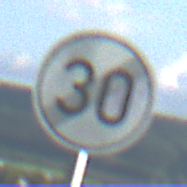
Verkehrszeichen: EndeGeschwindigkeit30
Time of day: MorningAfternoon
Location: Outdoor (Nature)
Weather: PartlyCloudy
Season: NotSpecified
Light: Natural